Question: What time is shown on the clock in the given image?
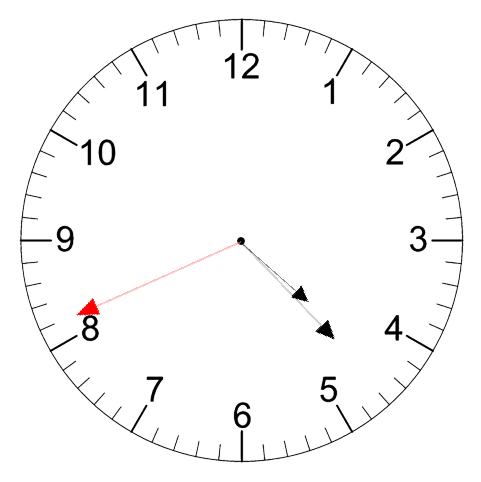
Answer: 04:22:41